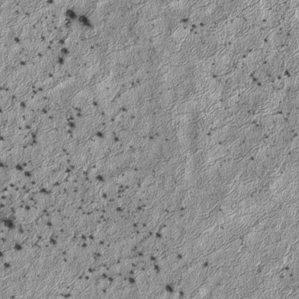
Label: frost